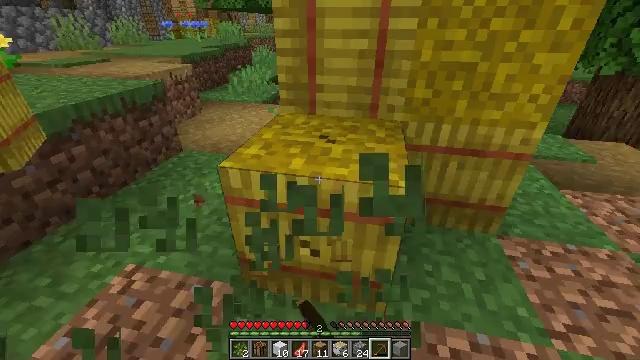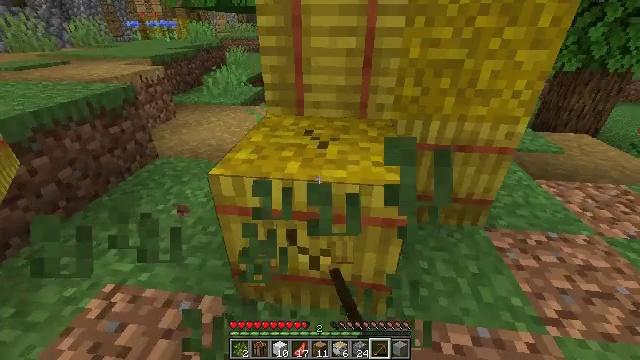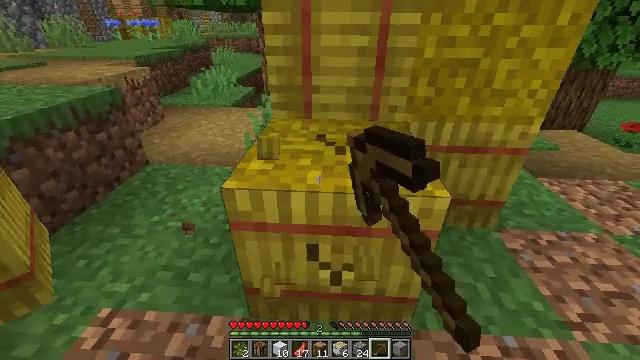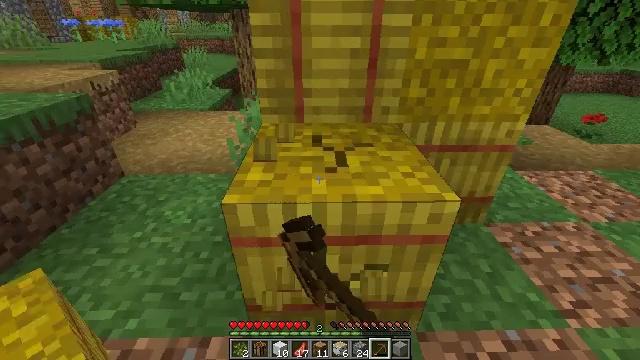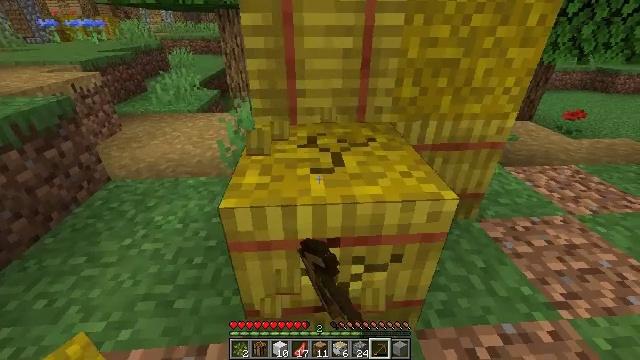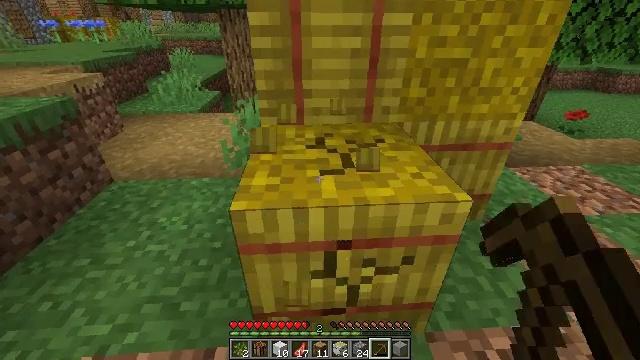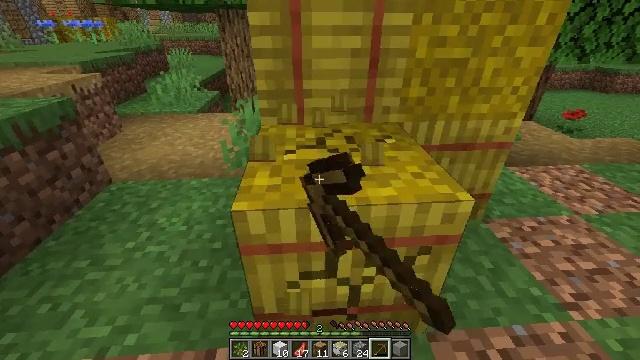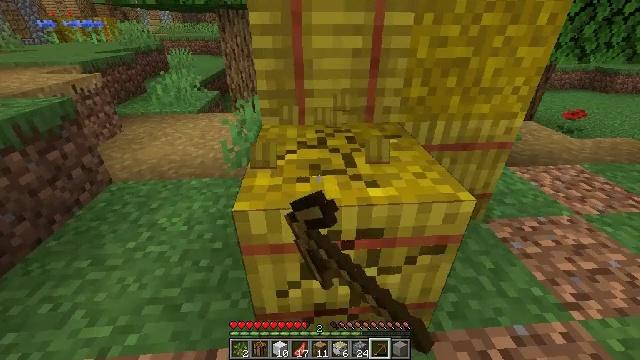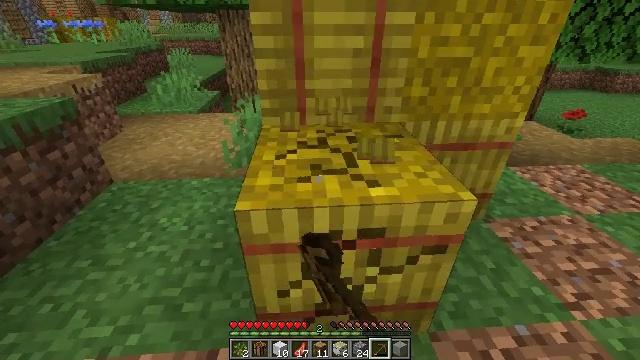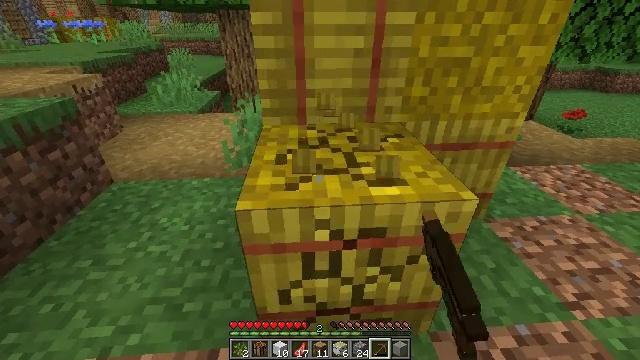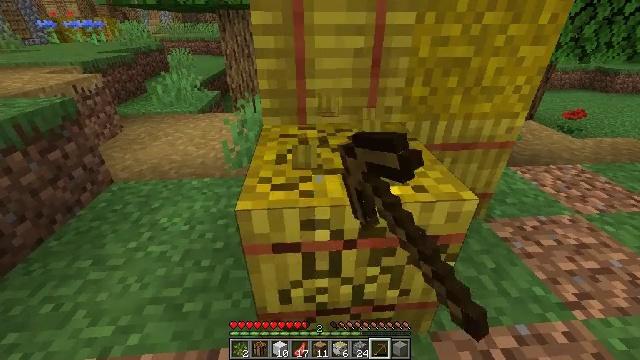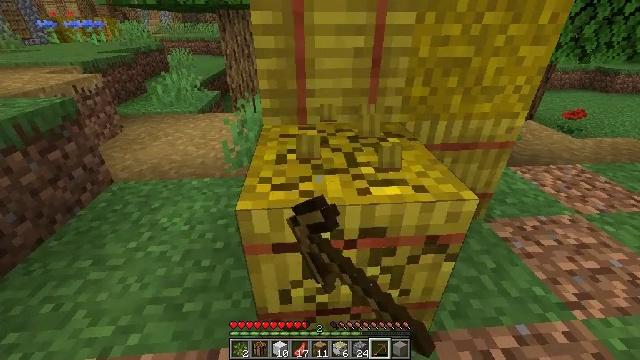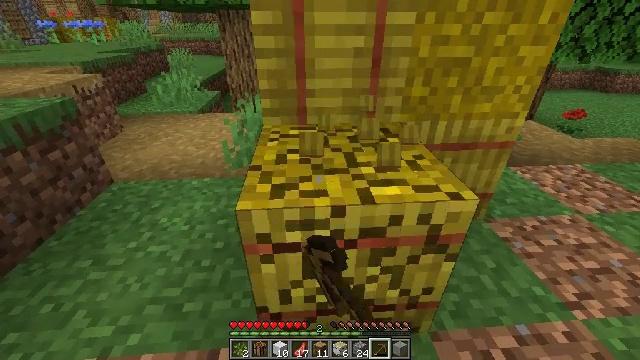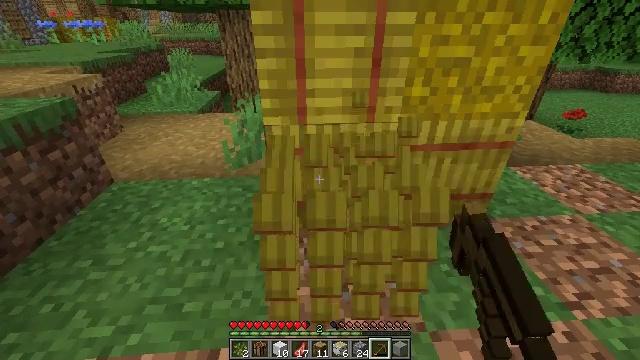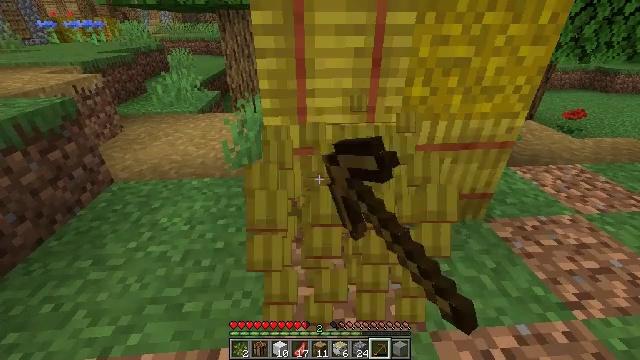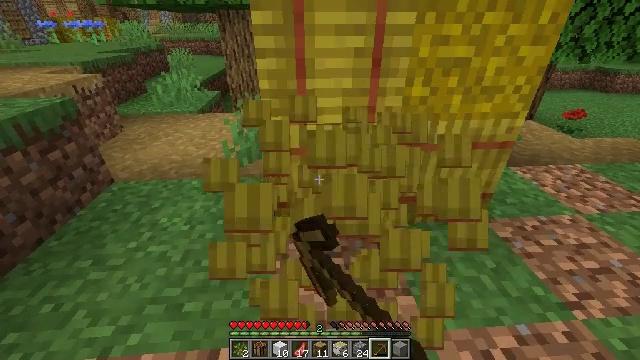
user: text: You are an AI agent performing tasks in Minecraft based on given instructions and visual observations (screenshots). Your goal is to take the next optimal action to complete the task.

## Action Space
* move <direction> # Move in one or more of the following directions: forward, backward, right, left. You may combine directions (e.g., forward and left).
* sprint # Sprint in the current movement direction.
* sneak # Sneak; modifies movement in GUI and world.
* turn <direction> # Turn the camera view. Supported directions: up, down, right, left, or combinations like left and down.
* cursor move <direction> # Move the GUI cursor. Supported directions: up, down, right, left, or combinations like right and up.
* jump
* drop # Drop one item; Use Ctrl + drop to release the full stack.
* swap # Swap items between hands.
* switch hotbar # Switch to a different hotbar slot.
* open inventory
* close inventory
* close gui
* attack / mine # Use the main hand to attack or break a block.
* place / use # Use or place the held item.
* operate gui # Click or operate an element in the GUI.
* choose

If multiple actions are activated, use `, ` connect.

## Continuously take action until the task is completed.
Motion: motion action
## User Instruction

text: Attack the hay block to get hay.
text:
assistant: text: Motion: move forward and move left, turn right, attack / mine
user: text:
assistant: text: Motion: turn right, attack / mine
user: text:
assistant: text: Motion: turn right, attack / mine
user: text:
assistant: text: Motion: turn right, attack / mine
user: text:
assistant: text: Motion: attack / mine
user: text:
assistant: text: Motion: attack / mine
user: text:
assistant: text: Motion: attack / mine
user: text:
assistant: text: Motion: attack / mine
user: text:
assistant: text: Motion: attack / mine
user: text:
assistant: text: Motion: attack / mine
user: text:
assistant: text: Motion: attack / mine
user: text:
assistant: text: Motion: attack / mine
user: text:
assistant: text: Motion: attack / mine
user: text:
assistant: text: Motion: attack / mine
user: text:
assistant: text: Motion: attack / mine
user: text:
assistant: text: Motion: attack / mine
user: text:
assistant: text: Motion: attack / mine
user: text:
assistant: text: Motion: attack / mine
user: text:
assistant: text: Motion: attack / mine
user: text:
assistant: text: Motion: attack / mine
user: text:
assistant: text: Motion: attack / mine
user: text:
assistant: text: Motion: turn right and up, attack / mine
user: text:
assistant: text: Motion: turn up, attack / mine
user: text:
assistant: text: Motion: turn up, attack / mine
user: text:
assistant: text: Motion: attack / mine
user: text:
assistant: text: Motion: attack / mine
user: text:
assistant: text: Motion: attack / mine
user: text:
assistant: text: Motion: attack / mine
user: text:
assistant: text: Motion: attack / mine
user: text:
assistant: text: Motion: attack / mine